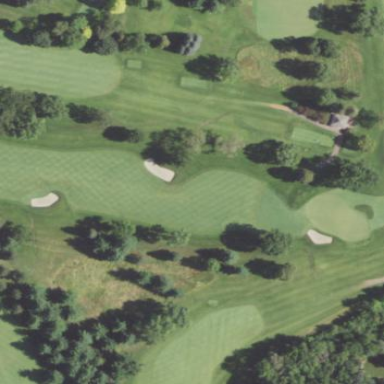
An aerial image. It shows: Golf fairway surrounded by grass.